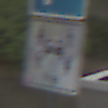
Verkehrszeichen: CarsharingfahrzeugeFrei
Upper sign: Parken
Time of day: Midday
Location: Outdoor (Urban)
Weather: Overcast
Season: NotSpecified
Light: Natural